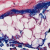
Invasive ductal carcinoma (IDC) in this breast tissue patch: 0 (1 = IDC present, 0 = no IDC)